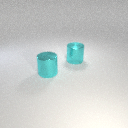
large cyan metal cylinder to the right of large cyan metal cylinder